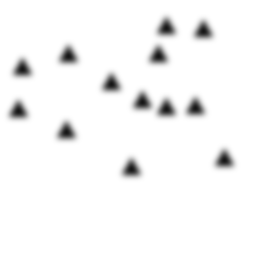
Squares: 0
Triangles: 13
Stars: 0
Total shapes: 13